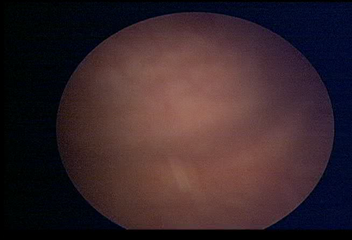
Modality: WLC
Class: Normal mucosa
Bladder cancer association: No